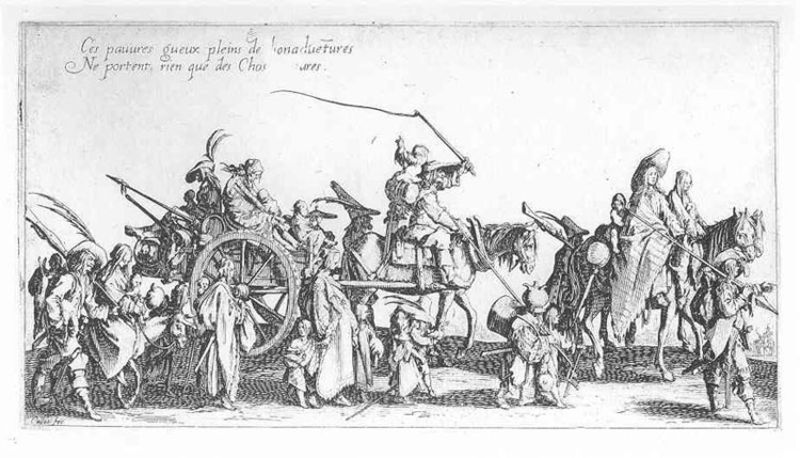
Titel: Der Zigeunerzug - der Nachtross
Künstler: Jacques Callot
Standort: Karlsruhe
Institution: Staatliche Kunsthalle Karlsruhe
Schlagwörter: feder, gruppe, himmel, kampf, mann, weiß, frauen, menschen, frankreich, frau, grau, holz, hut, hüte, kleid, kleider, männer, schwarz, skizze, zeichnung, dame, tier, malerei, alte, arm, arme, federn, tragen, feld, gehen, haare, mantel, kind, mutter, bauern, esel, karren, kinder, pferd, pferde, reiter, räder, stock, putto, mähne, reiten, schrift, stab, gepäck, laufen, zug, grafik, graphik, baby, fußgänger, kutsche, speichen, französisch, ladung, rad, wagen, wagenrad, krieg, lanze, soldaten, karikatur, junge, flucht, stangen, narr, zigeuner, druck, druckgraphik, schnitt, schwarzweiss, radierung, stich, titel, lithografie, revolution, text, waffen, soldat, peitsche, deichsel, stiefel, ritter, fahren, gewehr, leiden, reise, schreiten, bettler, lanzen, prozession, umzug, speer, postkarte, tornister, kupferstich, auszug, gespann, reisende, triumphzug, sklaven, menschenzug, sense, pferdewagen, zechnung, schwrz, hausrat, umziehen, seriendruck, nichts, gewähr, landsknechte, söldner, edelleute, gesindel, schlach, fuhrwek, franzöisch, 1650, 1700, 18, oferd, 1785, räd, laze, 30 jährig, frau pferd, schrieten, kiond, lirhografie